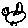
Label: bird